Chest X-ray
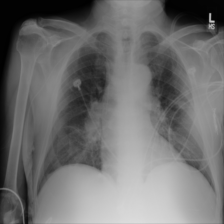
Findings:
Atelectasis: negative
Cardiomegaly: negative
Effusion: negative
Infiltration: negative
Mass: negative
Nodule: negative
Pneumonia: negative
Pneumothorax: negative
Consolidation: negative
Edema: negative
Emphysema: negative
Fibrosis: negative
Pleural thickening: negative
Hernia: negative